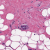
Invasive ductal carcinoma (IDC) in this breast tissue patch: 0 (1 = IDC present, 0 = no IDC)